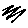
Label: zigzag